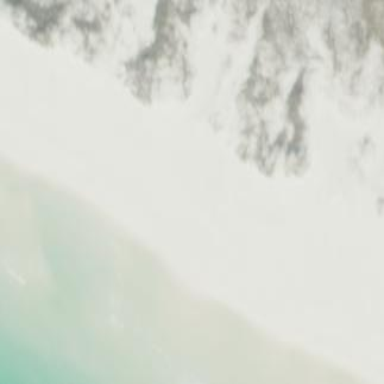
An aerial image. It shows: Beautiful beach with natural surroundings.